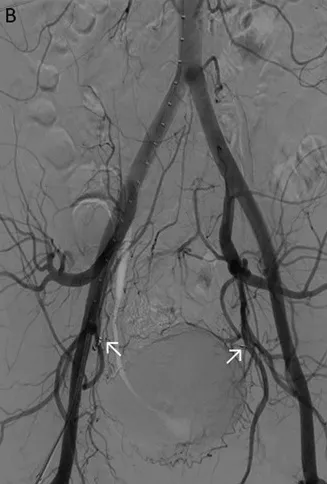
The importance of the bleeding led to an embolization of the vaginal artery with coil fixing. (B) After embolization.
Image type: radiology (ct)